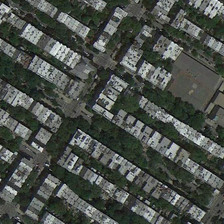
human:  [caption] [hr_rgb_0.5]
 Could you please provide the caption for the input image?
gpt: many buildings and green trees are in a dense residential area .

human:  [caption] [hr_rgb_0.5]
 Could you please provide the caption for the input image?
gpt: many buildings and green trees are in a dense residential area .

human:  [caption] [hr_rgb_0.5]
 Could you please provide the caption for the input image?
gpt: many buildings and green trees are in a dense residential area .

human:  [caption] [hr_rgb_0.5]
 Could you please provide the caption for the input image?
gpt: many buildings and green trees are in a dense residential area .

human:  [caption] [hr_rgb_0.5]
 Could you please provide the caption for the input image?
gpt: many buildings and green trees are in a dense residential area .